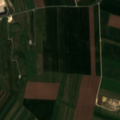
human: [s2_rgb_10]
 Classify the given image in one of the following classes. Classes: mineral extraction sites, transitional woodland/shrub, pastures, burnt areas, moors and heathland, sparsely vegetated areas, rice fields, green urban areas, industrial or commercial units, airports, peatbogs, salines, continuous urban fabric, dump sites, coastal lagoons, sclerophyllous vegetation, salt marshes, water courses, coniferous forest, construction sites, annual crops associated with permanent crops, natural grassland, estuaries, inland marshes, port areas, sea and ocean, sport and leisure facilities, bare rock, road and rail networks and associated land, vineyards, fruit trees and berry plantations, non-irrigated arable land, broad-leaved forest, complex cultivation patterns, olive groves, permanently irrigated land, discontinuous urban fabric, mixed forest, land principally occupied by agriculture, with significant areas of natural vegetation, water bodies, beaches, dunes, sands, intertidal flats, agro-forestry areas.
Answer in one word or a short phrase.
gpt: non-irrigated arable land, complex cultivation patterns